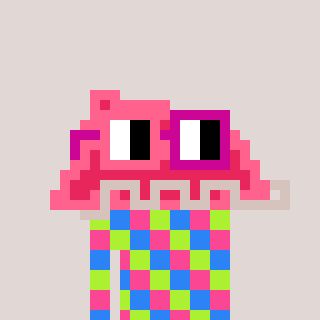
a pixel art character with square pink and red glasses, a retainer-shaped head and a darkpink-colored body on a warm background